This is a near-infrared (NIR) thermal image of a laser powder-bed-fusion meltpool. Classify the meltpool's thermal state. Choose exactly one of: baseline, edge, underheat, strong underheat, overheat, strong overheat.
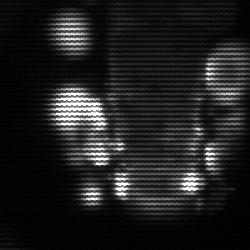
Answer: strong underheat